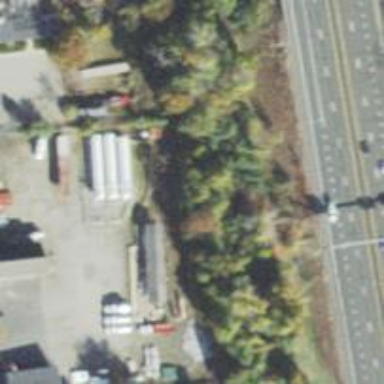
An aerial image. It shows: Abandoned railway siding.